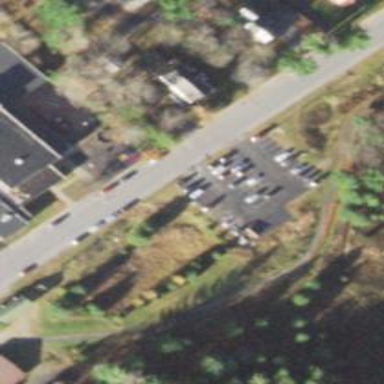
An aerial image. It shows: Parking area.